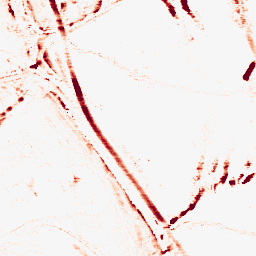
Category: morphological
Decomposition family: morphological_rect
Decomposition parameters: operation: opening
width: 10
height: 3
Upsampling method: sinc_blackman
Upsampling parameters: scale: 4
kernel_size: 8
Upsampling scale: 4